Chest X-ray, PA view. Patient: 43 years old, sex M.
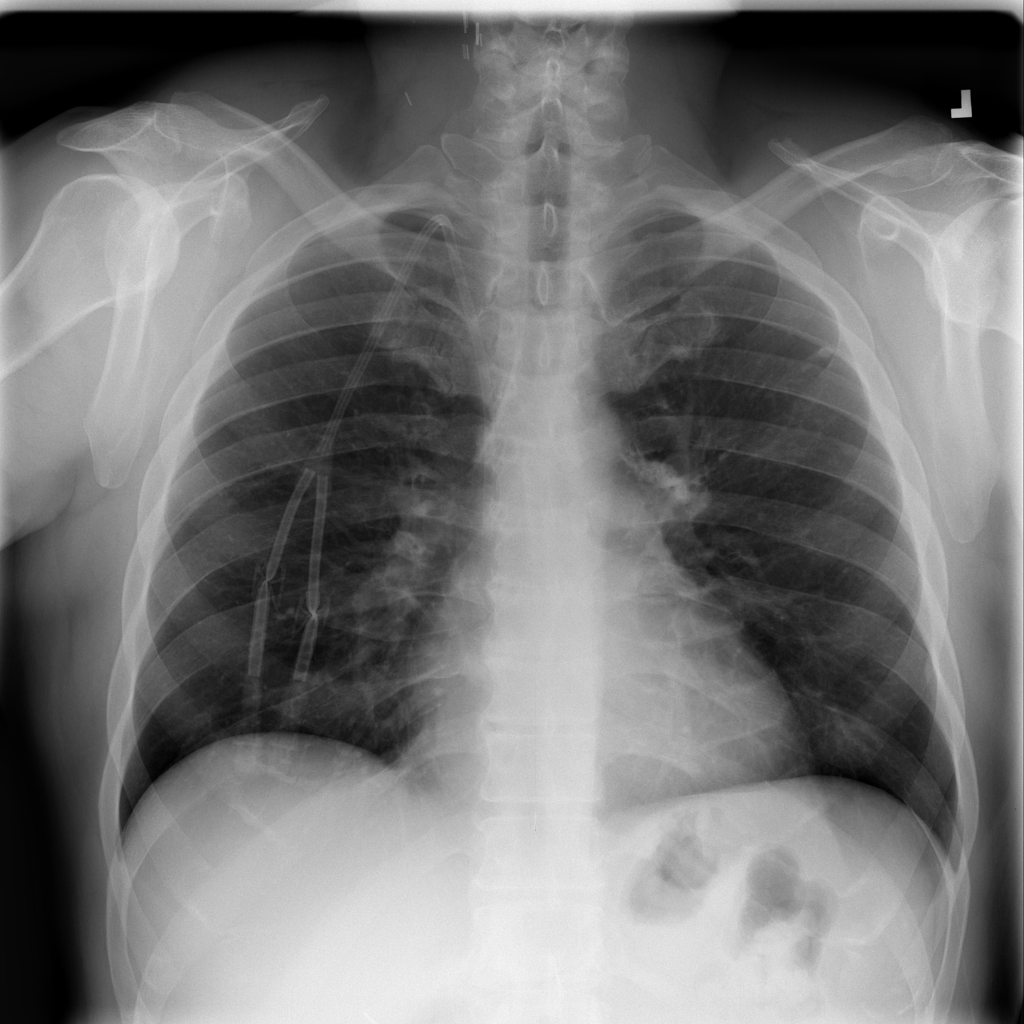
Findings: No Finding